Question: My main container on my page holds all of the content, and it is supposed to go the entire length of the page. BUT for some reason there is a tiny gap on the bottom that shows the background behind it. Any Thoughts?
Much thanks.
Here is my code:
HTML:
'''
<!doctype html>
<html>
<head>
<meta charset="utf-8">
<title>GS4 Concept Home Page</title>
<link type="text/css" href="unicss.css" rel="stylesheet"/>
<link href='http://fonts.googleapis.com/css?family=Lato' rel='stylesheet' type='text/css'>
<script src="Script/jquery.js"></script>
<script src="Script/main.js"></script>
</head>
<body>
<div id="header"><h1 class="headover">You Are Home.</h1>
<div class="nav">
<ul class="navigation">
<li><a href="#">Home</a></li>
<li><a href="#">Galaxy S4</a>
<ul>
<li><a href="#">Verizon</a></li>
<li><a href="#">ATT</a></li>
<li><a href="#">Sprint</a></li>
<li><a href="#">T-Mobile</a></li>
<li><a href="#">International</a></li>
</ul>
</li>
</ul>
</div>
</div>
<div id="container">//breaks for testings sake
<br><br><br><br><br><br><br><br><br><br><br><br><br><br><br><br><br><br><br><br><br><br><br><br><br><br><br><br><br><br><br><br><br><br><br><br><br><br><br><br><br><br><br>
</div><center><img src="Images/Galaxy_Family.jpg" width="70%" /></center>
</body>
</html>
'''
CSS:
'''
body {
background-image:url(Images/backgroundmain.jpg);
min-width:100%;
font-family: Arial, Helvetica, sans-serif;
font-size:15px;
margin:0;
}
.headover{
color:#333;
float:right;
}
.headover:hover{
color:white;
}
#gfamily{
margin:auto
}
#header{
position:fixed;
text-align:center;
background-color:#666;
margin:auto;
width:100%;
height:54px;
display:block;
min-width:1000px;
}
#container{
background-color:#FFF;
margin:auto;
width:70%;
min-height:100%;
}
.nav{
margin-left:5px;
text-align:center;
background-color:#999;
}
.navigation {
position:fixed;
display:block;
margin-top:15px;
padding:0;
list-style:none;
}
.navigation li {
float:left;
width:150px;
position:relative;
}
.navigation li a {
background:#262626;
color:#fff;
display:block;
padding:8px 7px 8px 7px;
text-decoration:none;
border-top:1px solid #FFF;
border-bottom:1px solid #FFF;
text-align:center;
text-transform:uppercase;
}
.navigation li a:hover {
color:#666;
}
.navigation ul {
position:absolute;
left:0;
display:none;
margin:0 0 0 -1px;
padding:0;
list-style:none;
border-bottom:1px solid #FFF;
}
.navigation ul li {
width:150px;
float:left;
border-top:none;
}
.navigation ul a {
display:block;
height:15px;
padding:8px 7px 13px 7px;
color:#fff;
text-decoration:none;
border-top:none;
border-bottom:1px solid #FFF;
}
.navigation ul a:hover {
color:#666;
}
'''
JavaScript (If it matters..?):
'''
// Executes the function when DOM will be loaded fully
$(document).ready(function () {
// hover property will help us set the events for mouse enter and mouse leave
$('.navigation li').hover(
// When mouse enters the .navigation element
function () {
//Fade in the navigation submenu
$('ul', this).fadeIn(); // fadeIn will show the sub cat menu
},
// When mouse leaves the .navigation element
function () {
//Fade out the navigation submenu
$('ul', this).fadeOut(); // fadeOut will hide the sub cat menu
}
);
});
'''

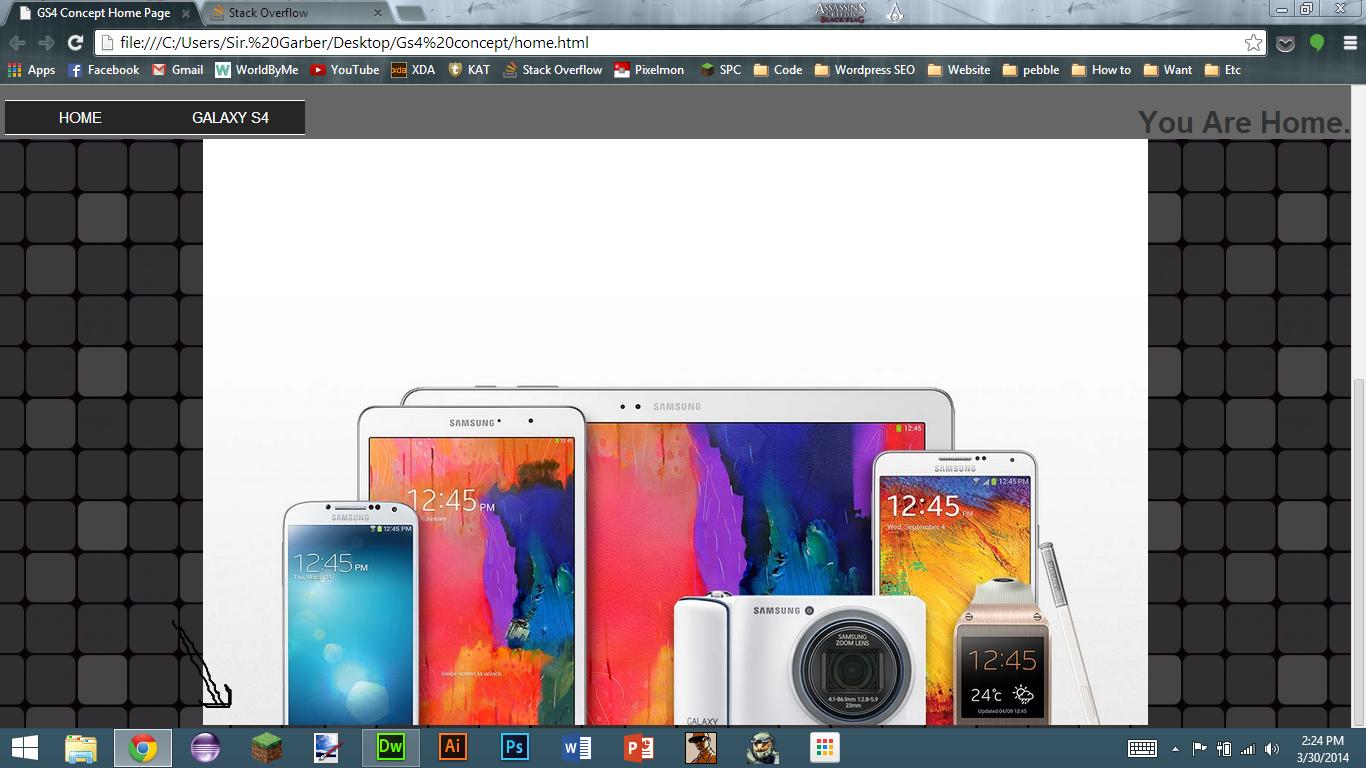
Answer: I think there is an issue with your markup.
'''
<div id="container">//breaks for testings sake
<br>
</div><center>...</center>
'''
Try:
'''
<div id="container">//breaks for testings sake
<br>
<center>...</center>
</div>
'''